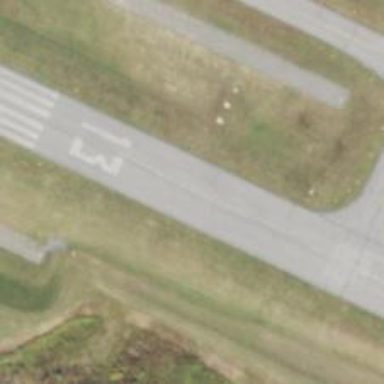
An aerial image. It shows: Asphalt runway at the airport.